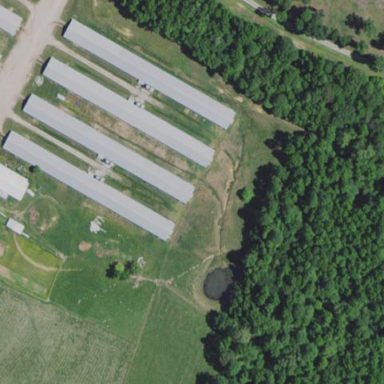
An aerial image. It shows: Farm auxiliary building.